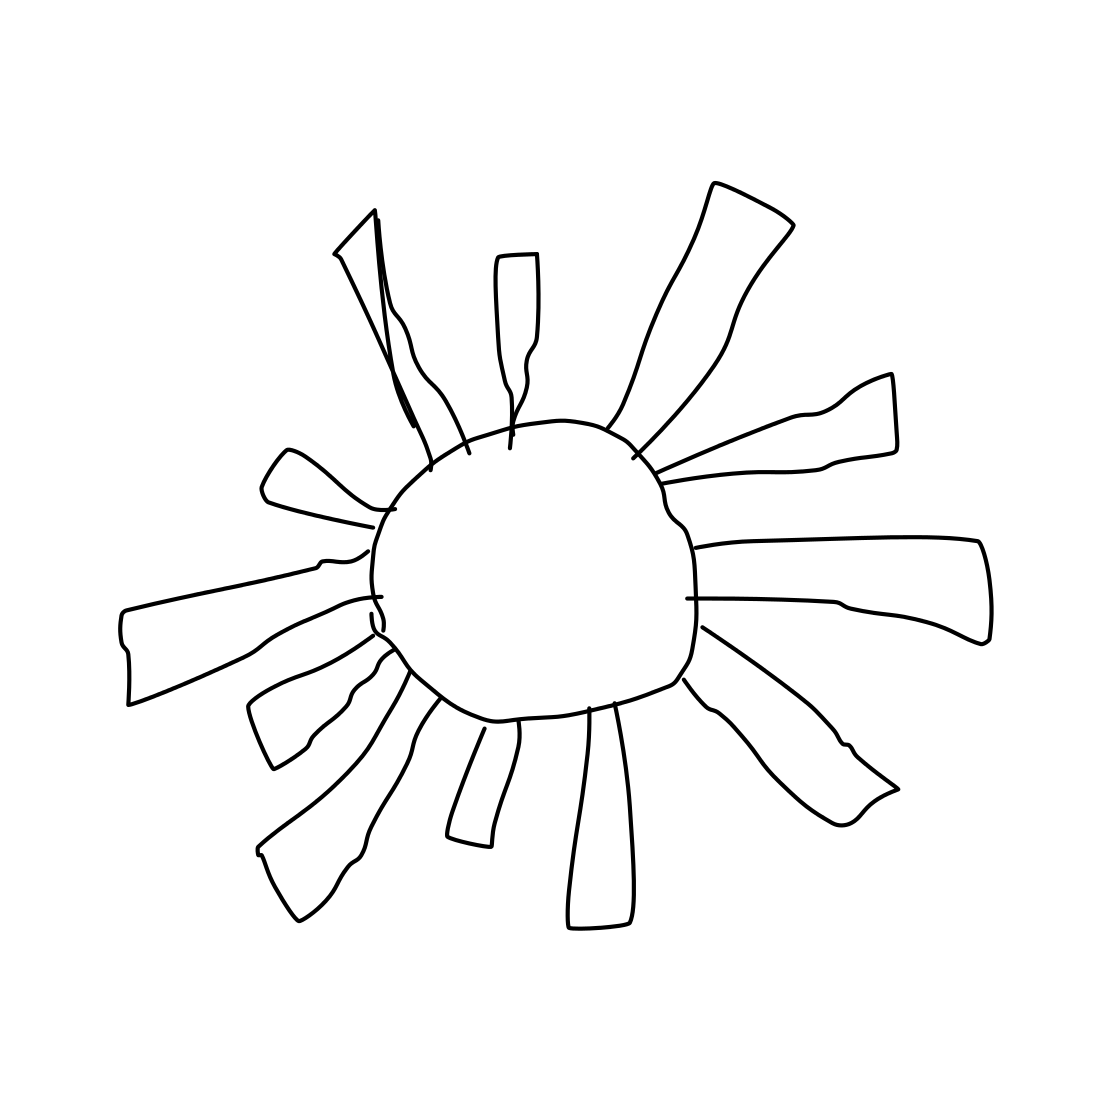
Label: sun